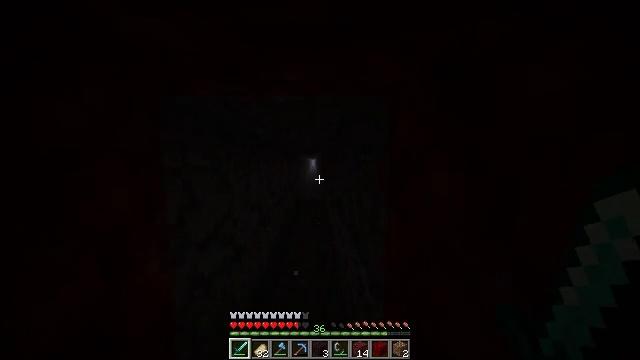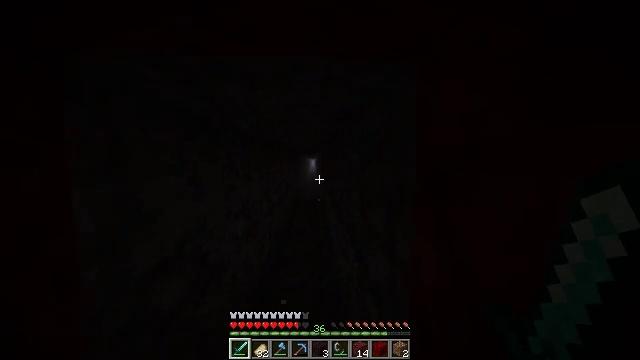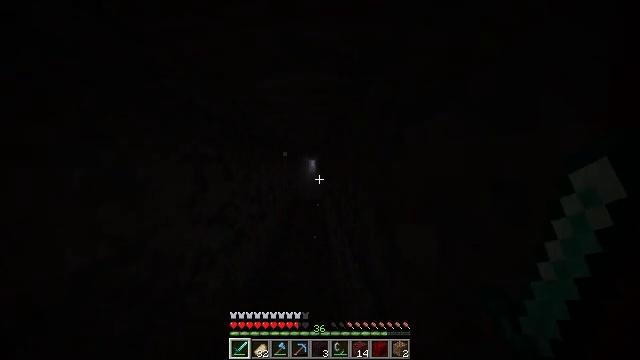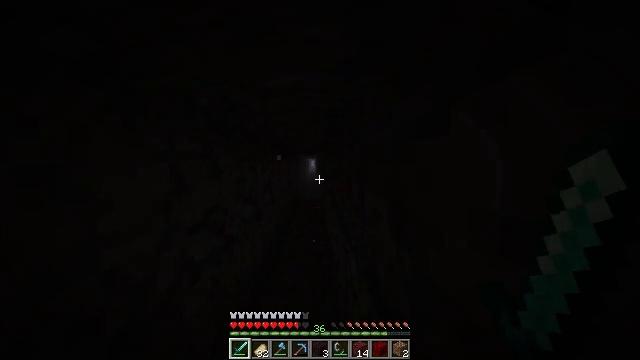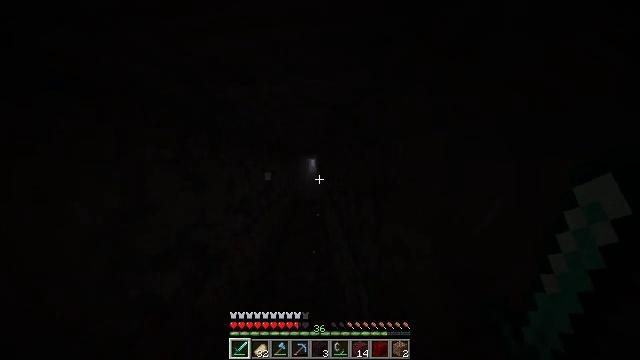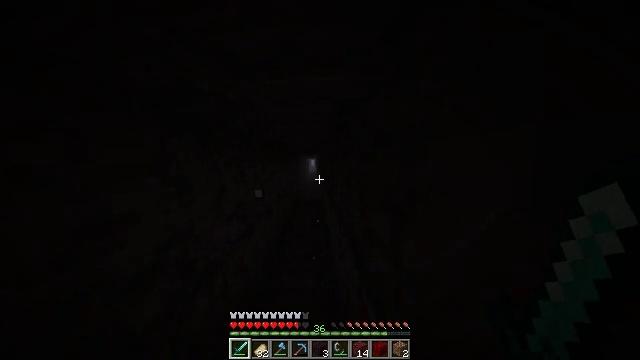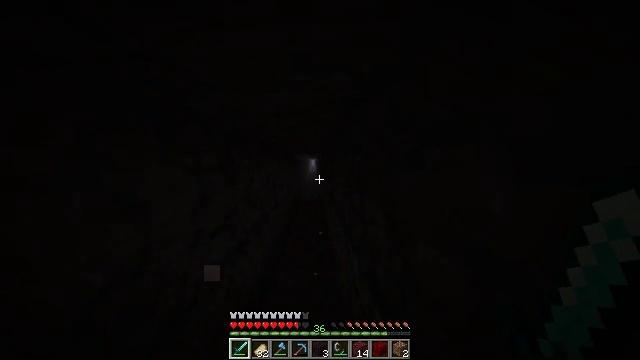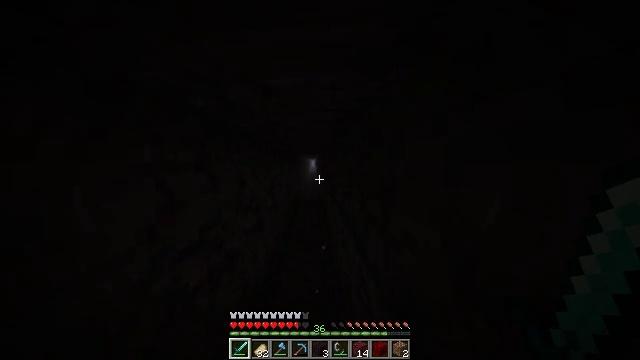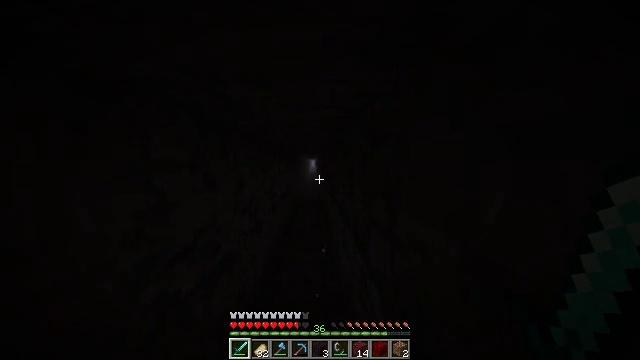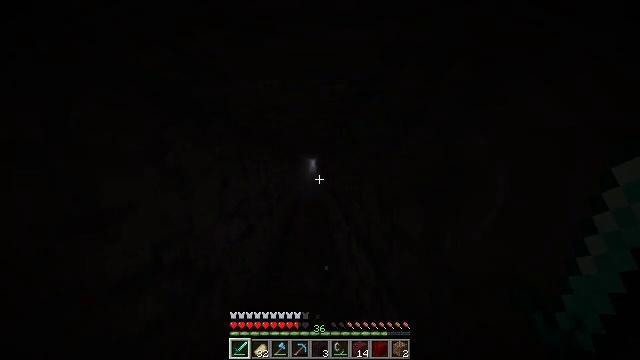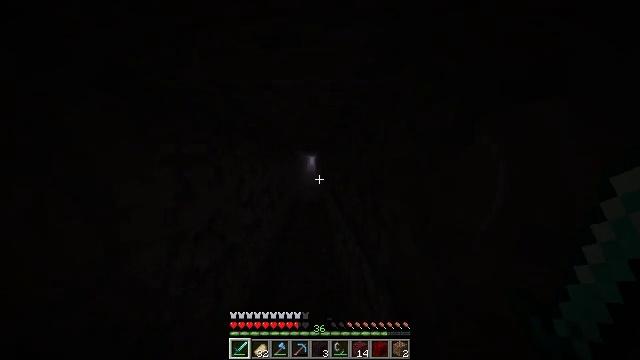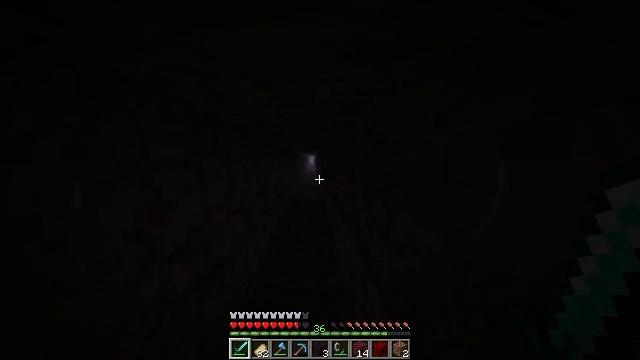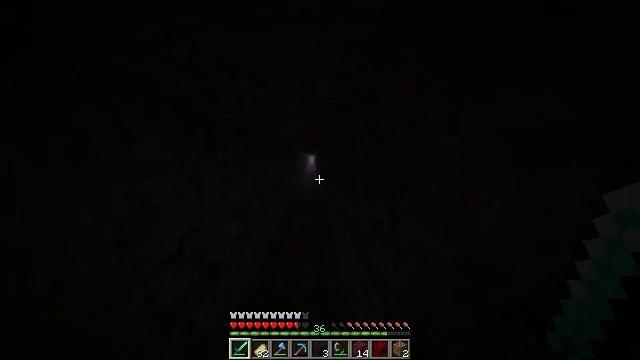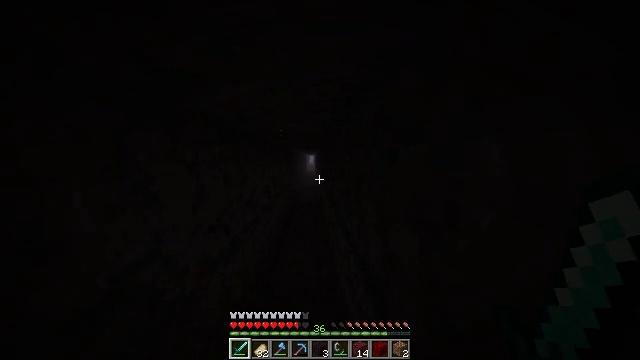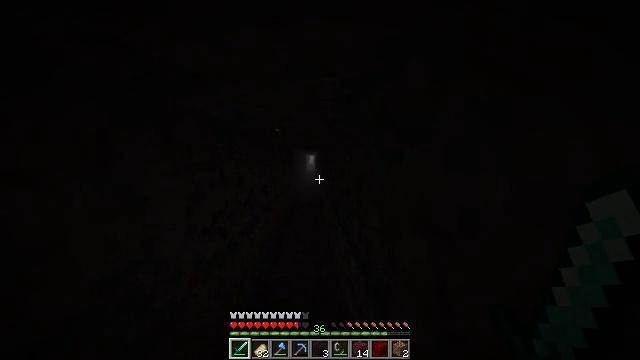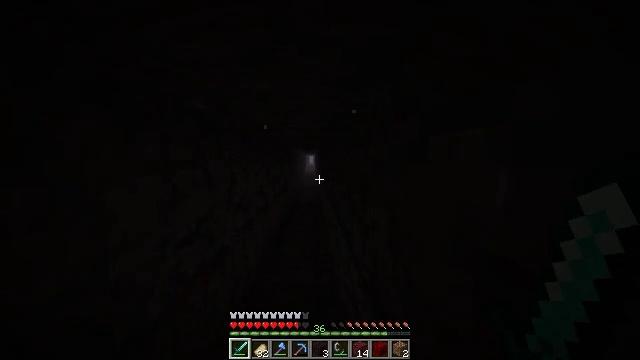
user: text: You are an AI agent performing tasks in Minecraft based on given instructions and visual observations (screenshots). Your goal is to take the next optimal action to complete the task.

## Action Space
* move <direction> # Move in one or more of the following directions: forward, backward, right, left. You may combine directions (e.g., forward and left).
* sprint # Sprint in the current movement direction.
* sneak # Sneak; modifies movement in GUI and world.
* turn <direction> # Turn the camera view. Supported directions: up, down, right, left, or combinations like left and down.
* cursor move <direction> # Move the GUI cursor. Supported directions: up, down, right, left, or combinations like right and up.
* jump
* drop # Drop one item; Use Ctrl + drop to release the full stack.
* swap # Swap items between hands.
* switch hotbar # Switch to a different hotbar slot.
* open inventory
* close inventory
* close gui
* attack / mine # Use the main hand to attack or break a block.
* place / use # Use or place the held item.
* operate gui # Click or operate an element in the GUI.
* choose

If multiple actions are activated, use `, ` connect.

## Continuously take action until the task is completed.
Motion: motion action
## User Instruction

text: Make a brewing stand with blaze rod and cobblestones.
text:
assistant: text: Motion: move forward
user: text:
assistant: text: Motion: move forward
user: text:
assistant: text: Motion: move forward
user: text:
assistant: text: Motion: move forward
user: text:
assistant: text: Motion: move forward
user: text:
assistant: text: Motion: move forward
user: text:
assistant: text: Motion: move forward
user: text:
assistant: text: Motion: move forward
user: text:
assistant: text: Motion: move forward
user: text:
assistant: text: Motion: move forward
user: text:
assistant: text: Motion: move forward
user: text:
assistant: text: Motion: move forward
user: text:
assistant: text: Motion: move forward
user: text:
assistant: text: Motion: move forward
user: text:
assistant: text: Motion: move forward
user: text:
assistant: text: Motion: move forward
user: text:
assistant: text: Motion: move forward
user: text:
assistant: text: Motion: move forward
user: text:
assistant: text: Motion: move forward
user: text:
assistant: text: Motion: move forward
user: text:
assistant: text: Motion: move forward
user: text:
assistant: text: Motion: move forward
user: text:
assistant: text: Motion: move forward
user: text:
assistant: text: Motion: move forward
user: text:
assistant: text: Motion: move forward
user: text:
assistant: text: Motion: move forward
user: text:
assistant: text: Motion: move forward
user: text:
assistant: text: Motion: move forward
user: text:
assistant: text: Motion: move forward
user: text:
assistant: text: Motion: move forward